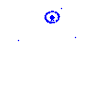
Particle: kaon